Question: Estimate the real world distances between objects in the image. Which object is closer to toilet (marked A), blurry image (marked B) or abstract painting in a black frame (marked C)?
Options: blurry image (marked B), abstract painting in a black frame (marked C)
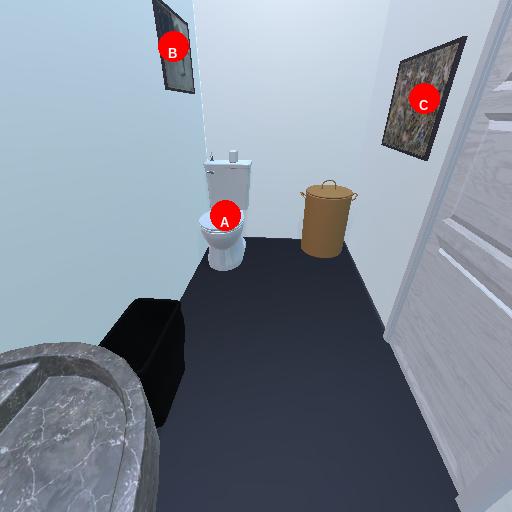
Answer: blurry image (marked B)